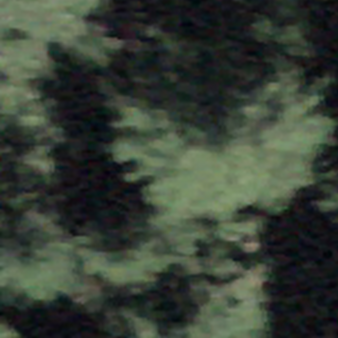
Label: other